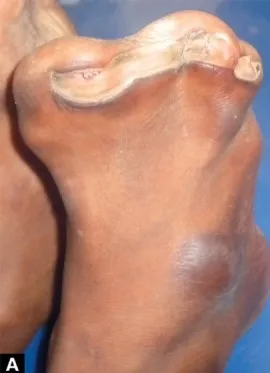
Syndactyly of right foot.
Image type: medical_photograph (other_medical_photograph)